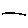
Label: line